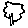
Label: tree